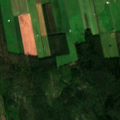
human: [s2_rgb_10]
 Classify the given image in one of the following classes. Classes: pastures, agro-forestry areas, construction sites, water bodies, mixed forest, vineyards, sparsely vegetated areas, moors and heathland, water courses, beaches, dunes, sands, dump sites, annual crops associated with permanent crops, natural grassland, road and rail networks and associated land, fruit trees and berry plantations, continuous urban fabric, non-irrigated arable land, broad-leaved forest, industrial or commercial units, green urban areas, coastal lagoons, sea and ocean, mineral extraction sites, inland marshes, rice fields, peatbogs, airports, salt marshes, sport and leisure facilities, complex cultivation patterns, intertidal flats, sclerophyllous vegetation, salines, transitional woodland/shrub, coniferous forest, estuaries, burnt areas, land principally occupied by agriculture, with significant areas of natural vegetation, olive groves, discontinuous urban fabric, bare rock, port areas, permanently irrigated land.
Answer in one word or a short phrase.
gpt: non-irrigated arable land, coniferous forest, mixed forest